Field crop: tomato
Growth stage: 2
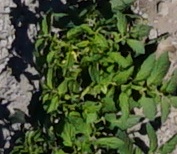
Species: tomato